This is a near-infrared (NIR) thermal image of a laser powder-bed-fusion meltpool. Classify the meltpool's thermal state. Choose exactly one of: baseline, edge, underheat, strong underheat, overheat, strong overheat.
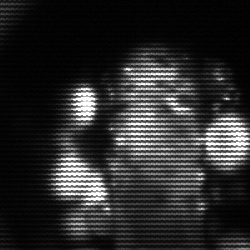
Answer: strong underheat